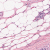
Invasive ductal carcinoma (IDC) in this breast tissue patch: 0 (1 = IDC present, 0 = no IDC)